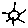
Label: sun